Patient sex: F
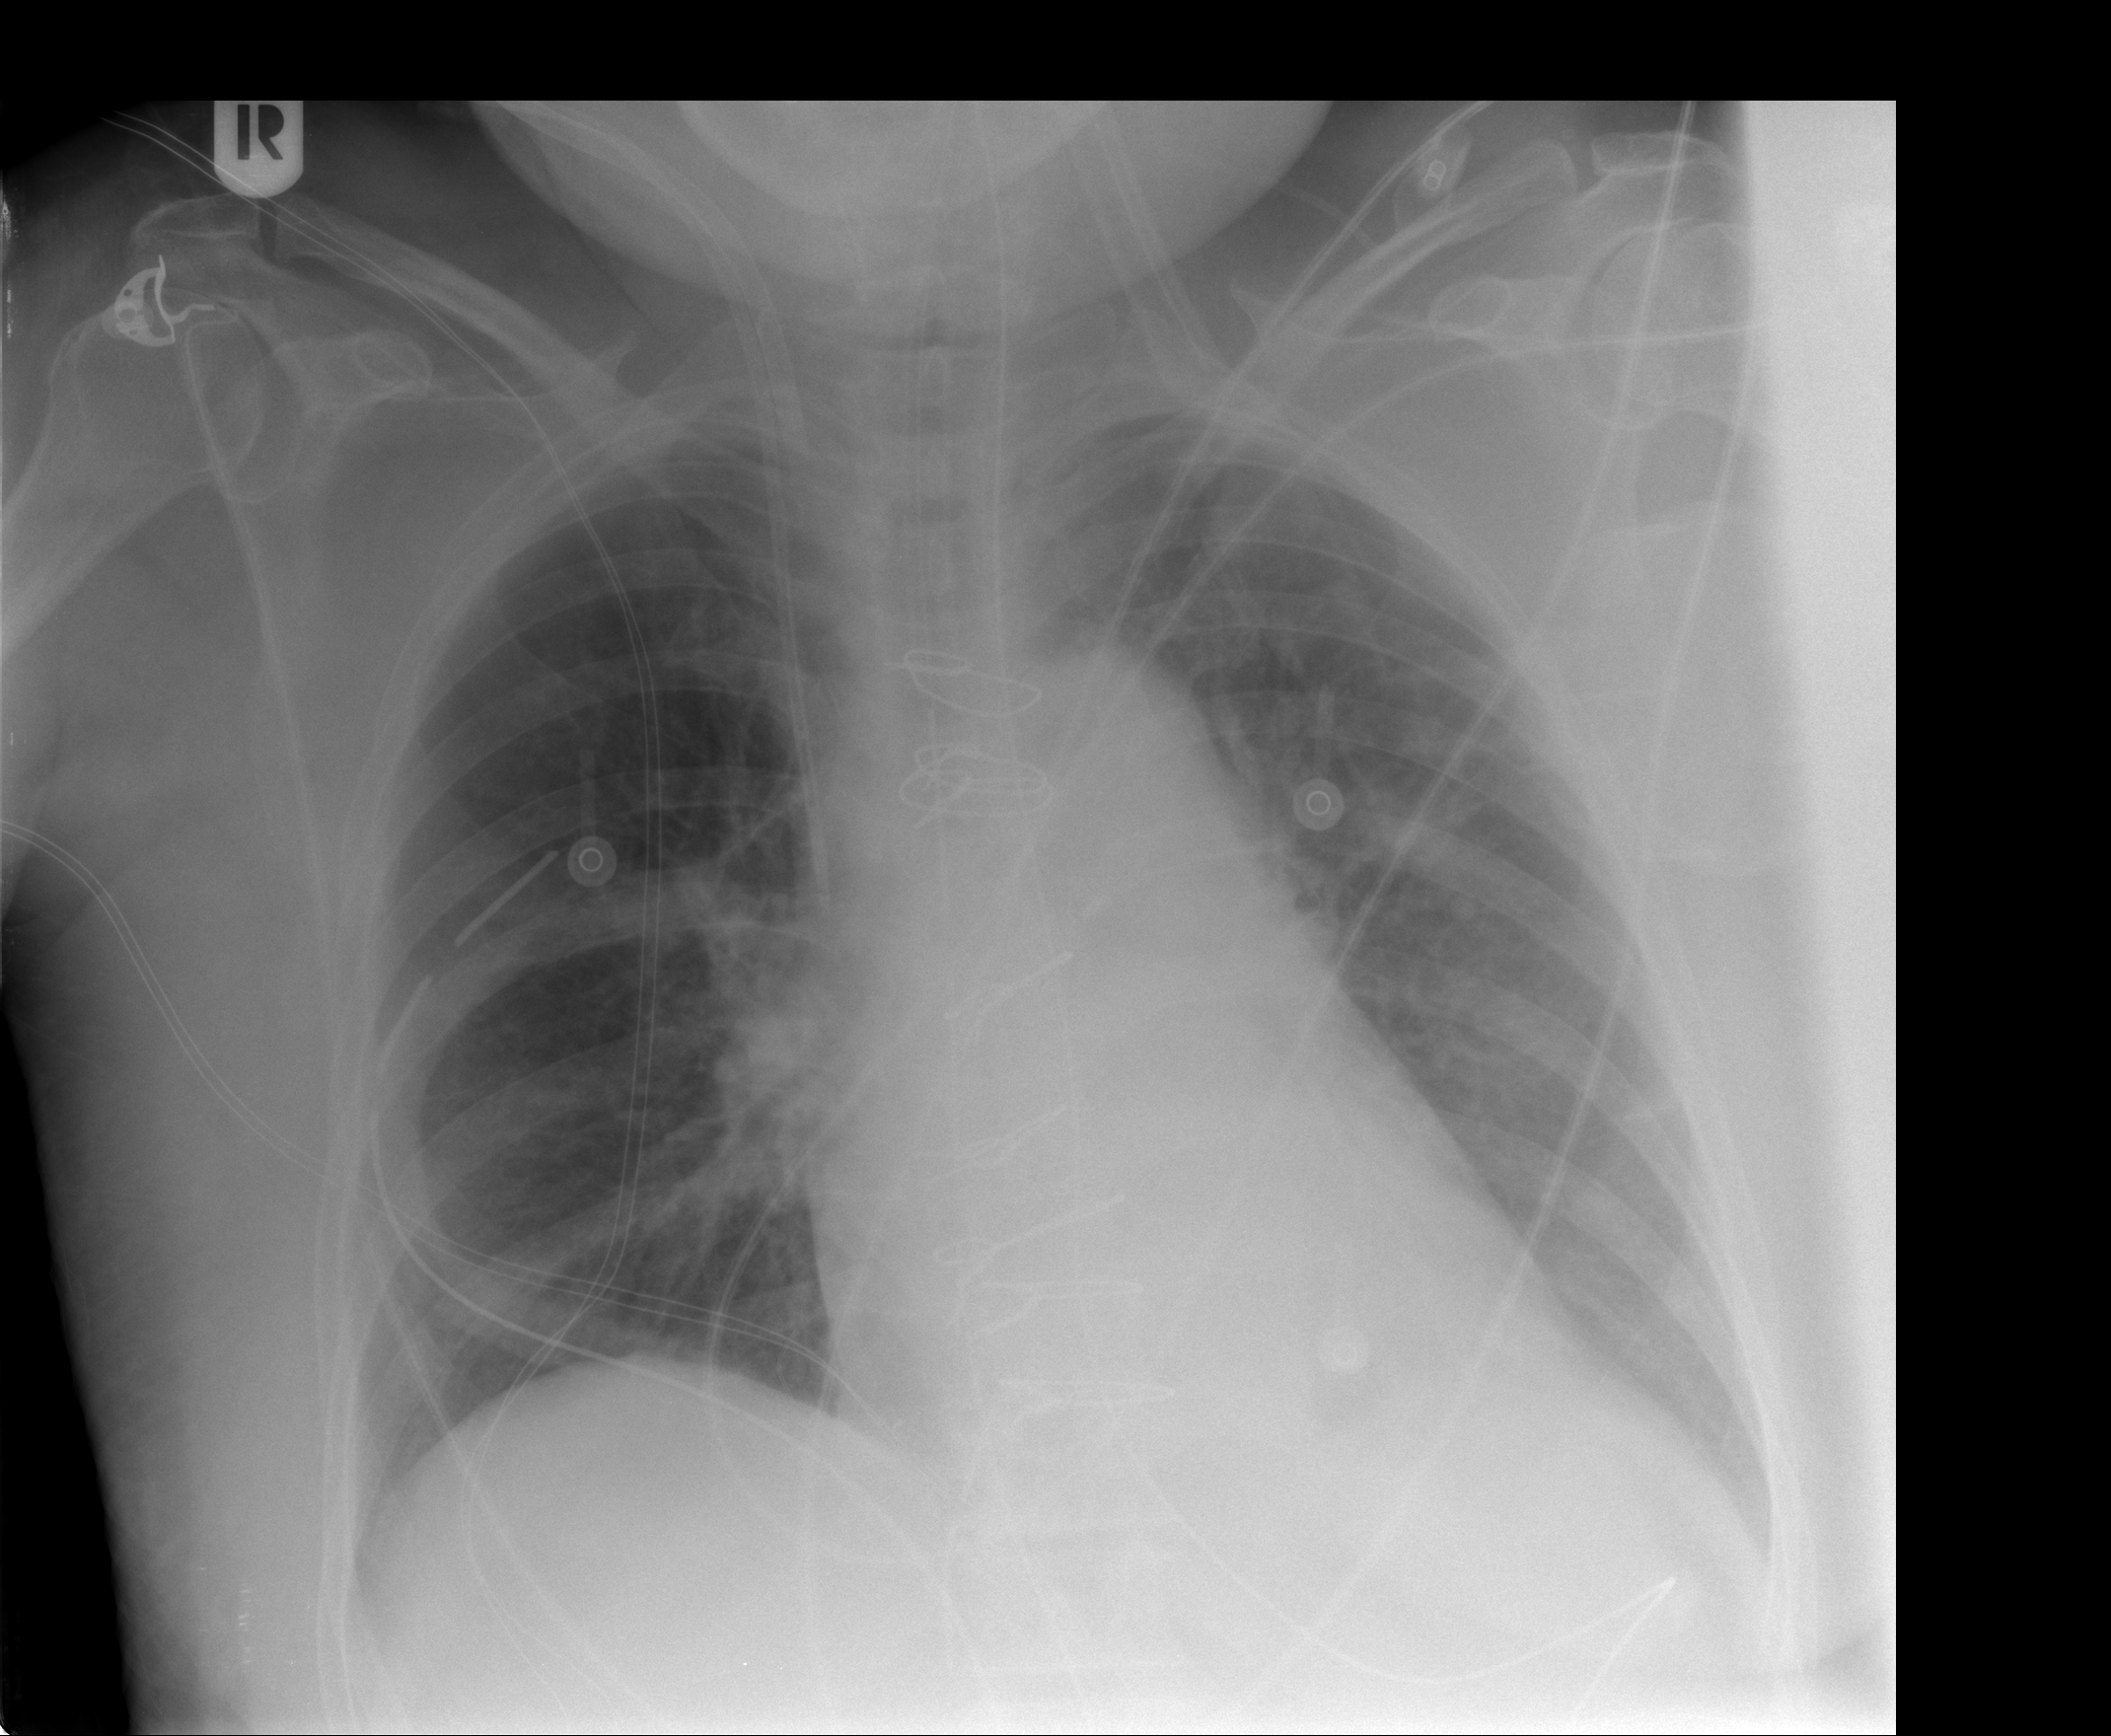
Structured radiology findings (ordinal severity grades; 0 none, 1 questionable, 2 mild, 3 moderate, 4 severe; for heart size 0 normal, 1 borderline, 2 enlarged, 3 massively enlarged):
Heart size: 2
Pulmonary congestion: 2
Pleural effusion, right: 0
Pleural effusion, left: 0
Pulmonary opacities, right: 0
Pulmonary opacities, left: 0
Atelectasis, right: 0
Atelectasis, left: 0